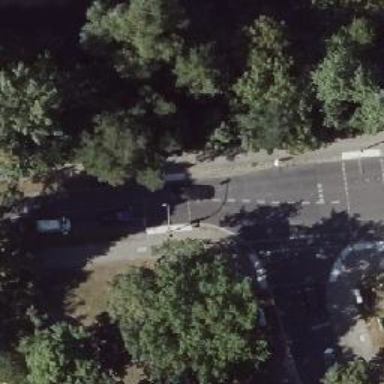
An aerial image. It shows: Crossing with traffic signals.